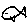
Label: fish